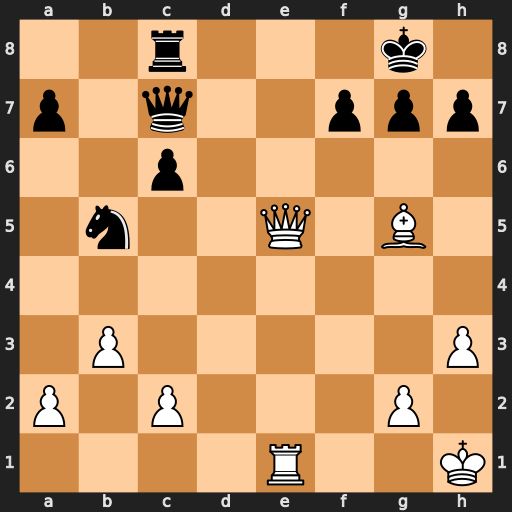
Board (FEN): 2r3k1/p1q2ppp/2p5/1n2Q1B1/8/1P5P/P1P3P1/4R2K
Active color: w
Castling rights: -
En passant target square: -
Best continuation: Qe8+ Rxe8 Rxe8#